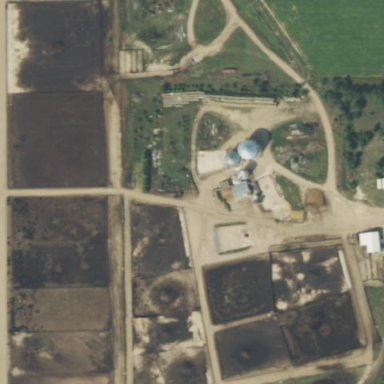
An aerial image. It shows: Farmyard with feedlot farming system.